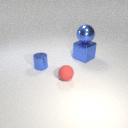
large blue metal sphere above large blue metal cube